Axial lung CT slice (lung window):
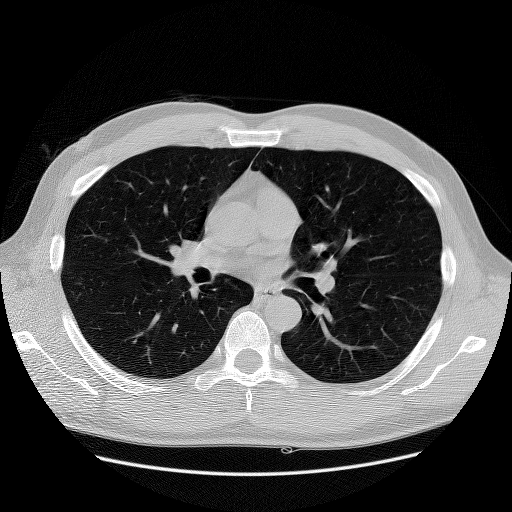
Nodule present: no